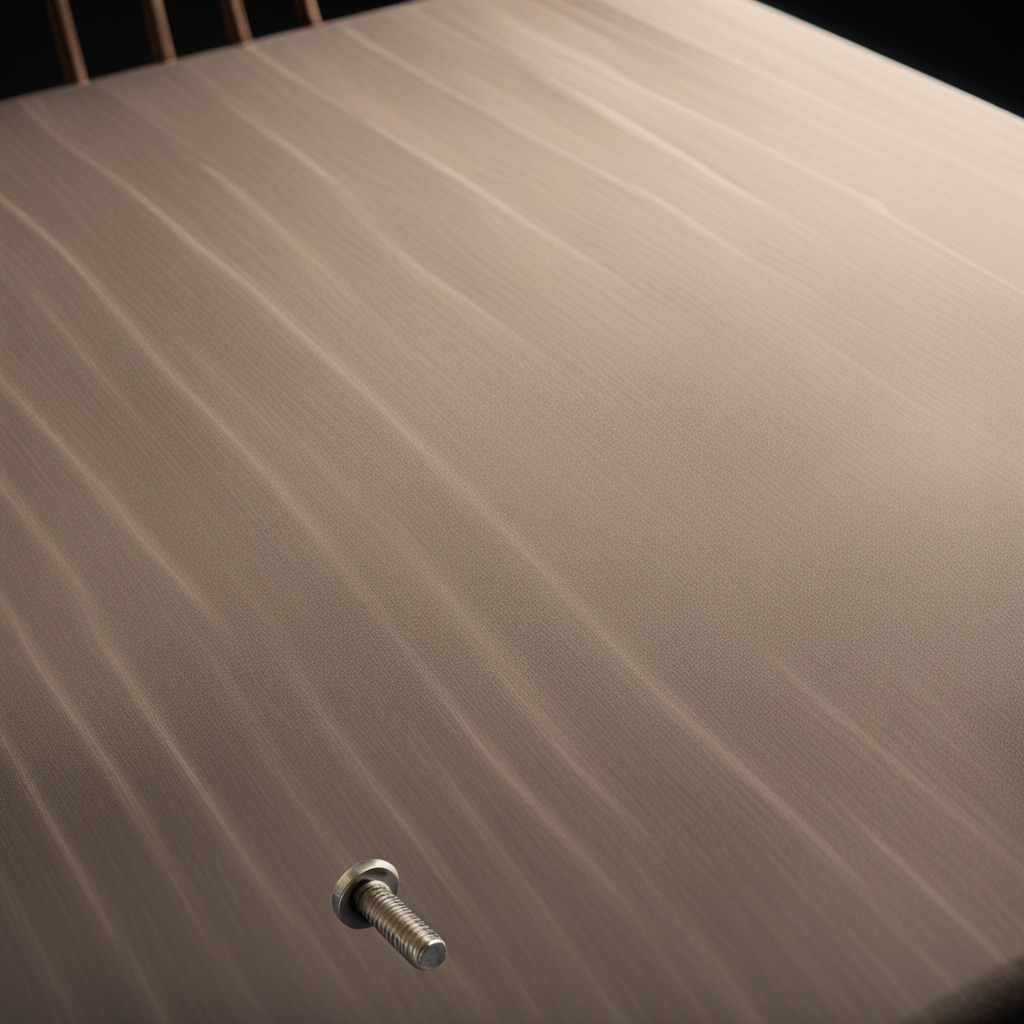
A metal screw is lying on the wooden table.